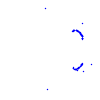
Particle: kaon